Question: Simple Question: How can I unhook this:

I copy-paste a Viewcontroller between projects and IB do not unhook automatically -> that means I have two hooks between projects and storyboards.
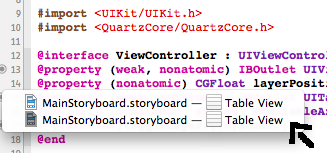
Answer:  button that will appear next to the IBOutlet.